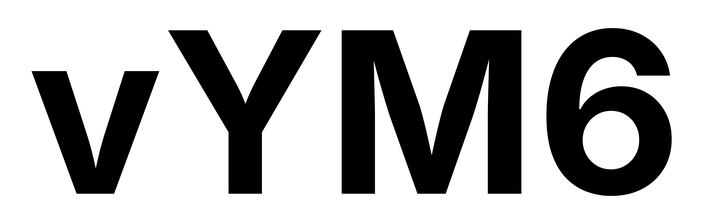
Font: Inter_Bold